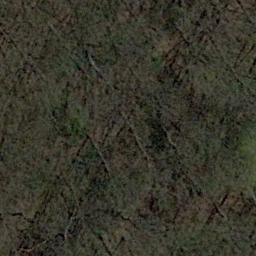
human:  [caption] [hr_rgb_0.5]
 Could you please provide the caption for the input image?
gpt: Many withered trees are in a forest .

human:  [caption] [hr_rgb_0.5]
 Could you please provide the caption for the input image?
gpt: There is a bare land in this forest .

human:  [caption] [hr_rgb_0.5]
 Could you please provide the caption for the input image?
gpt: The forest is full of dry trees .

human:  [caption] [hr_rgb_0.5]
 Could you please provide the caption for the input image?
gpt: The forest has some sparse green trees and the forest soil is deep yellow .

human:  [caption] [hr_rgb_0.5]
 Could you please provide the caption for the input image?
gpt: A sparse forest with some withered trees .